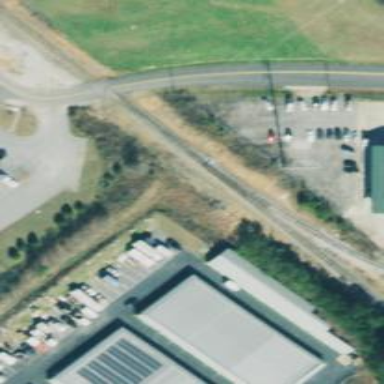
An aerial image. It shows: Railway spur junction.